Question:
I have an issue in one of my projects. I have one tableview like in the picture. My issue is my custom cell background is overlapping the UITableView delete button. Could any one please help me to bring it to front.
1. I have used below code but some of the developers are saying that If we use that code Apple may be reject your app - (void)layoutSubviews
{
[super layoutSubviews];
for (UIView *subview in self.subviews) {
for (UIView *subview2 in subview.subviews) {
//NSLog(@"confirm is %@",[subview2 class]);
if ([NSStringFromClass([subview2 class]) isEqualToString:@"UITableViewCellDeleteConfirmationView"])
{
// move delete confirmation view
[subview bringSubviewToFront:subview2];
} else if ([NSStringFromClass([subview2 class]) isEqualToString:@"_UITableViewCellActionButton"])
{
[subview bringSubviewToFront:subview2];
}
}
}
}
2. another issue is the below code is only working upto iOS 7 but not working in iOS 8.
3. If I set the - (BOOL)tableView:(UITableView *)tableView shouldIndentWhileEditingRowAtIndexPath:(NSIndexPath *)indexPath; method to YES I don't have issues but we don't want indent.
Any ideas could be very helpful.
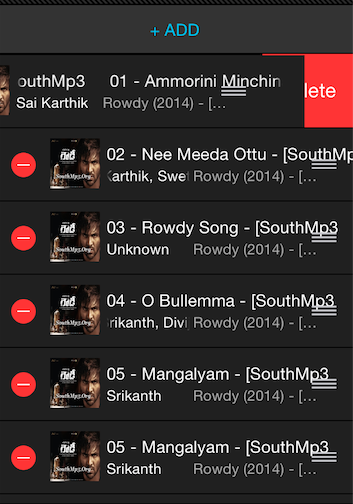
Answer: Hierarchy of 'UITableViewCell' subviews is different in iOS 7 and iOS 8, try my solution.
'''
- (void)layoutSubviews {
[super layoutSubviews];
for (UIView *subview in self.subviews) {
// for iOS 8
if ([NSStringFromClass([subview class]) isEqualToString:@"UITableViewCellDeleteConfirmationView"]) {
[self bringSubviewToFront:subview];
return;
}
// for iOS 7
for (UIView *subview2 in subview.subviews) {
if ([NSStringFromClass([subview2 class]) isEqualToString:@"UITableViewCellDeleteConfirmationView"]) {
[subview bringSubviewToFront:subview2];
return;
}
}
}
}
'''